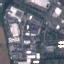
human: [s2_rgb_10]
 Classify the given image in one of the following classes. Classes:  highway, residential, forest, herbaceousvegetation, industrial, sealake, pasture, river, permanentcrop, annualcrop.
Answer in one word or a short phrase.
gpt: Industrial